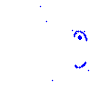
Particle: electron